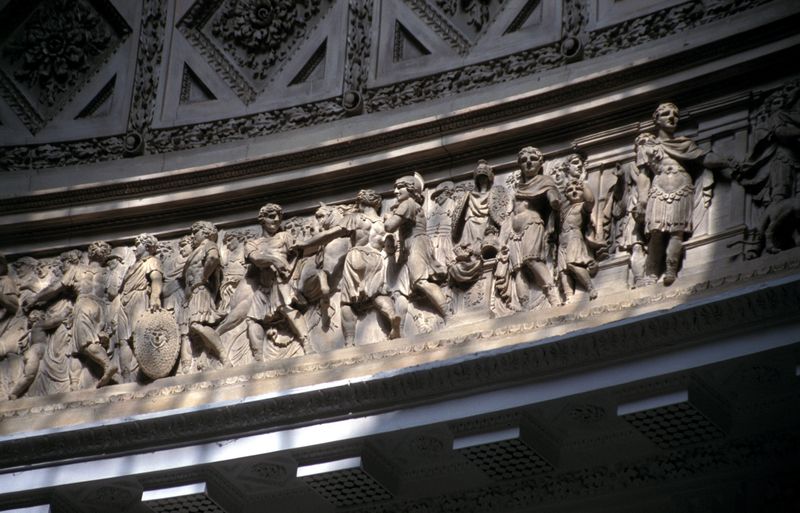
Titel: Marble Saloon, Relieffries über dem Gesims
Künstler: Charles Peart
Standort: Stowe, Buckinghamshire
Institution: Stowe House
Schlagwörter: kampf, mann, schatten, schurz, umhang, weiß, menschen, blumen, frau, grau, kleid, licht, marmor, männer, schwarz, szene, gebäude, tiere, ornament, gesichter, architektur, band, falten, mensch, stein, sonne, gewand, tücher, decke, gewänder, kind, kinder, pferd, pferde, reiter, skulptur, statue, beine, relief, italien, röcke, sonnenlicht, zug, mauer, pilaster, kuppel, schlacht, kaiser, soldaten, verzierung, foto, fotografie, photographie, schild, antike, mauerwerk, geschnitten, schilder, uniform, waffen, soldat, waffe, helm, darstellung, kämpfen, rüstung, pantheon, rom, photo, tracht, fries, quadrate, römer, helme, untersicht, antik, gefangene, toga, griechisch, mythologisch, krieger, medusa, prozession, kassetten, kassettendecke, fresko, legionär, tunika, dreiecke, quadrat, viereck, vierecke, eierstab, römisch, mamor, bildhauer, umhand, attika, hochrelief, rundbau, guttae, grichisch, schilde, caesar, rüstungen, ausstattung, attikazone, siegeszug, ornamnete, ceasar, legionäre, perlschnur, glyptik, scilde, kampd